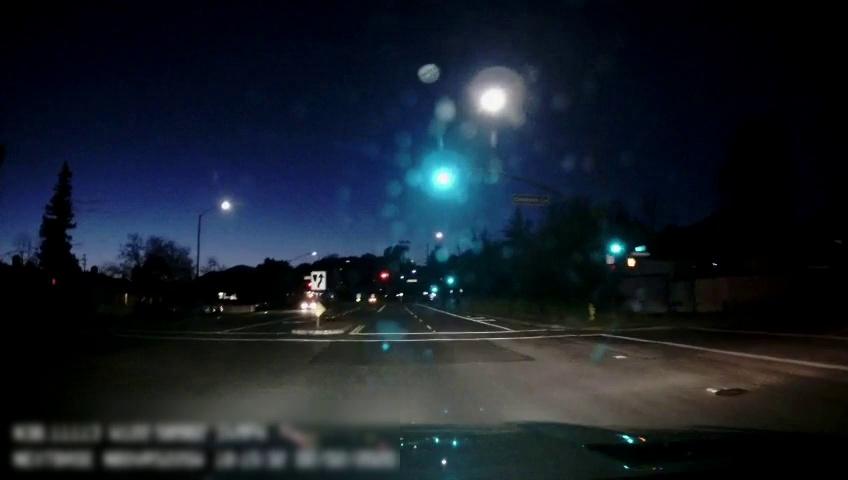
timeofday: Night
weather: Other
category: Drivable Space
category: Drivable Space
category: Vehicles | Car
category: Lanes | Alternate Lane
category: Lanes | Current Lane
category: Lanes | Current Lane
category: Lanes | Opposite Lane
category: Lanes | Opposite Lane
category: Traffic | Lights
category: Traffic | Lights
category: Traffic | Signs
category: Traffic | Signs